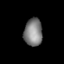
Tissue: lung
Cell type: Epithelial cells
Senescence score: 0.2397
Nuclear area (px): 493
Mean DAPI intensity: 128.053